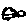
Label: car